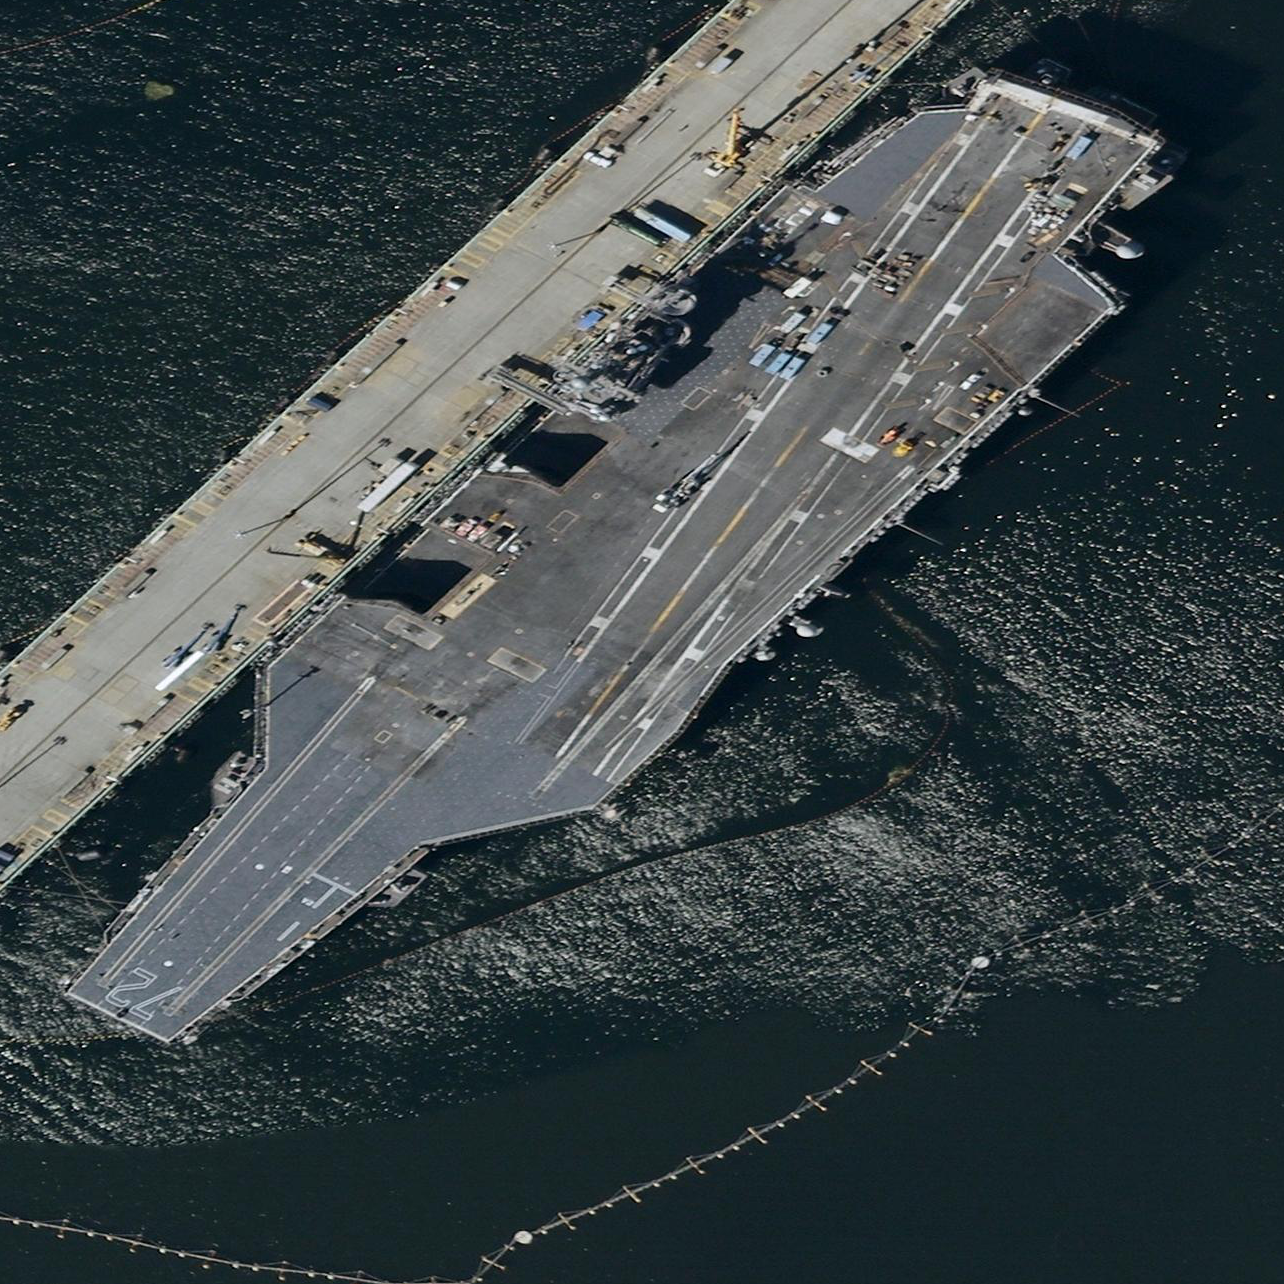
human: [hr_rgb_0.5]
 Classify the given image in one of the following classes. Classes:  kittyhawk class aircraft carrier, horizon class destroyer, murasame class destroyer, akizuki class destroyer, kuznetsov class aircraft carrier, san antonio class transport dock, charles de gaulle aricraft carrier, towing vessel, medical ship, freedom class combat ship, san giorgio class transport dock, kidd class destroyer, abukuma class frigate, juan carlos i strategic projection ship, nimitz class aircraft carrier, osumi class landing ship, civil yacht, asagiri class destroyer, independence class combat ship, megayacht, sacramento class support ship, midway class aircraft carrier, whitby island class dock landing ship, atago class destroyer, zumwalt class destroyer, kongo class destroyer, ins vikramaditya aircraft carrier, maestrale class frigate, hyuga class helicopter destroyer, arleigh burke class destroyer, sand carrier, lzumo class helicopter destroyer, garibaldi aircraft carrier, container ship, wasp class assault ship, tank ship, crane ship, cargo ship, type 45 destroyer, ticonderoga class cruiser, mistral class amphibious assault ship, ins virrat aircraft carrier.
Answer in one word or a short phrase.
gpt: Nimitz class aircraft carrier